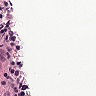
Metastatic tissue present: no